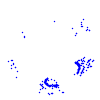
Particle: proton